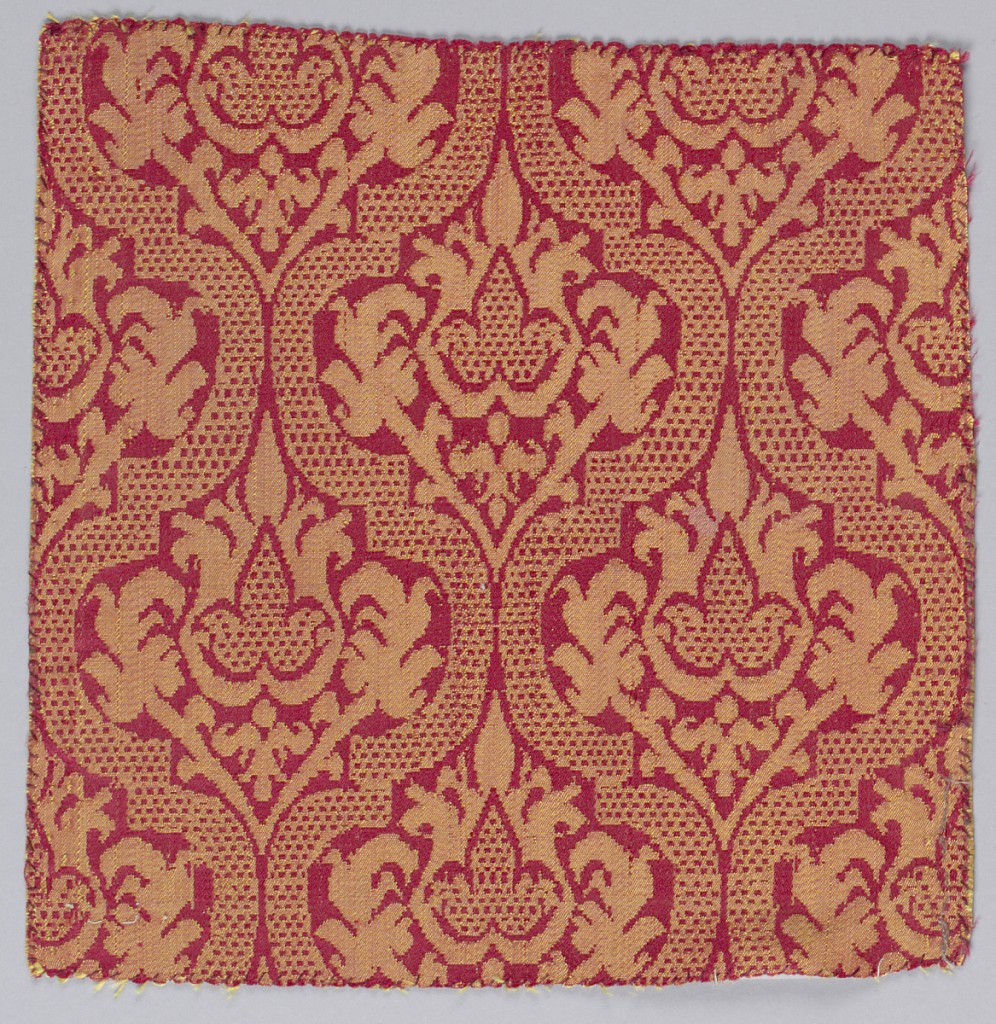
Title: Fragment
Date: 17th century
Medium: silk Technique: 4&1 satin damask
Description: Bands of checkerboard form of ogives containing blossoms and leaves in red and yellow silk.